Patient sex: F
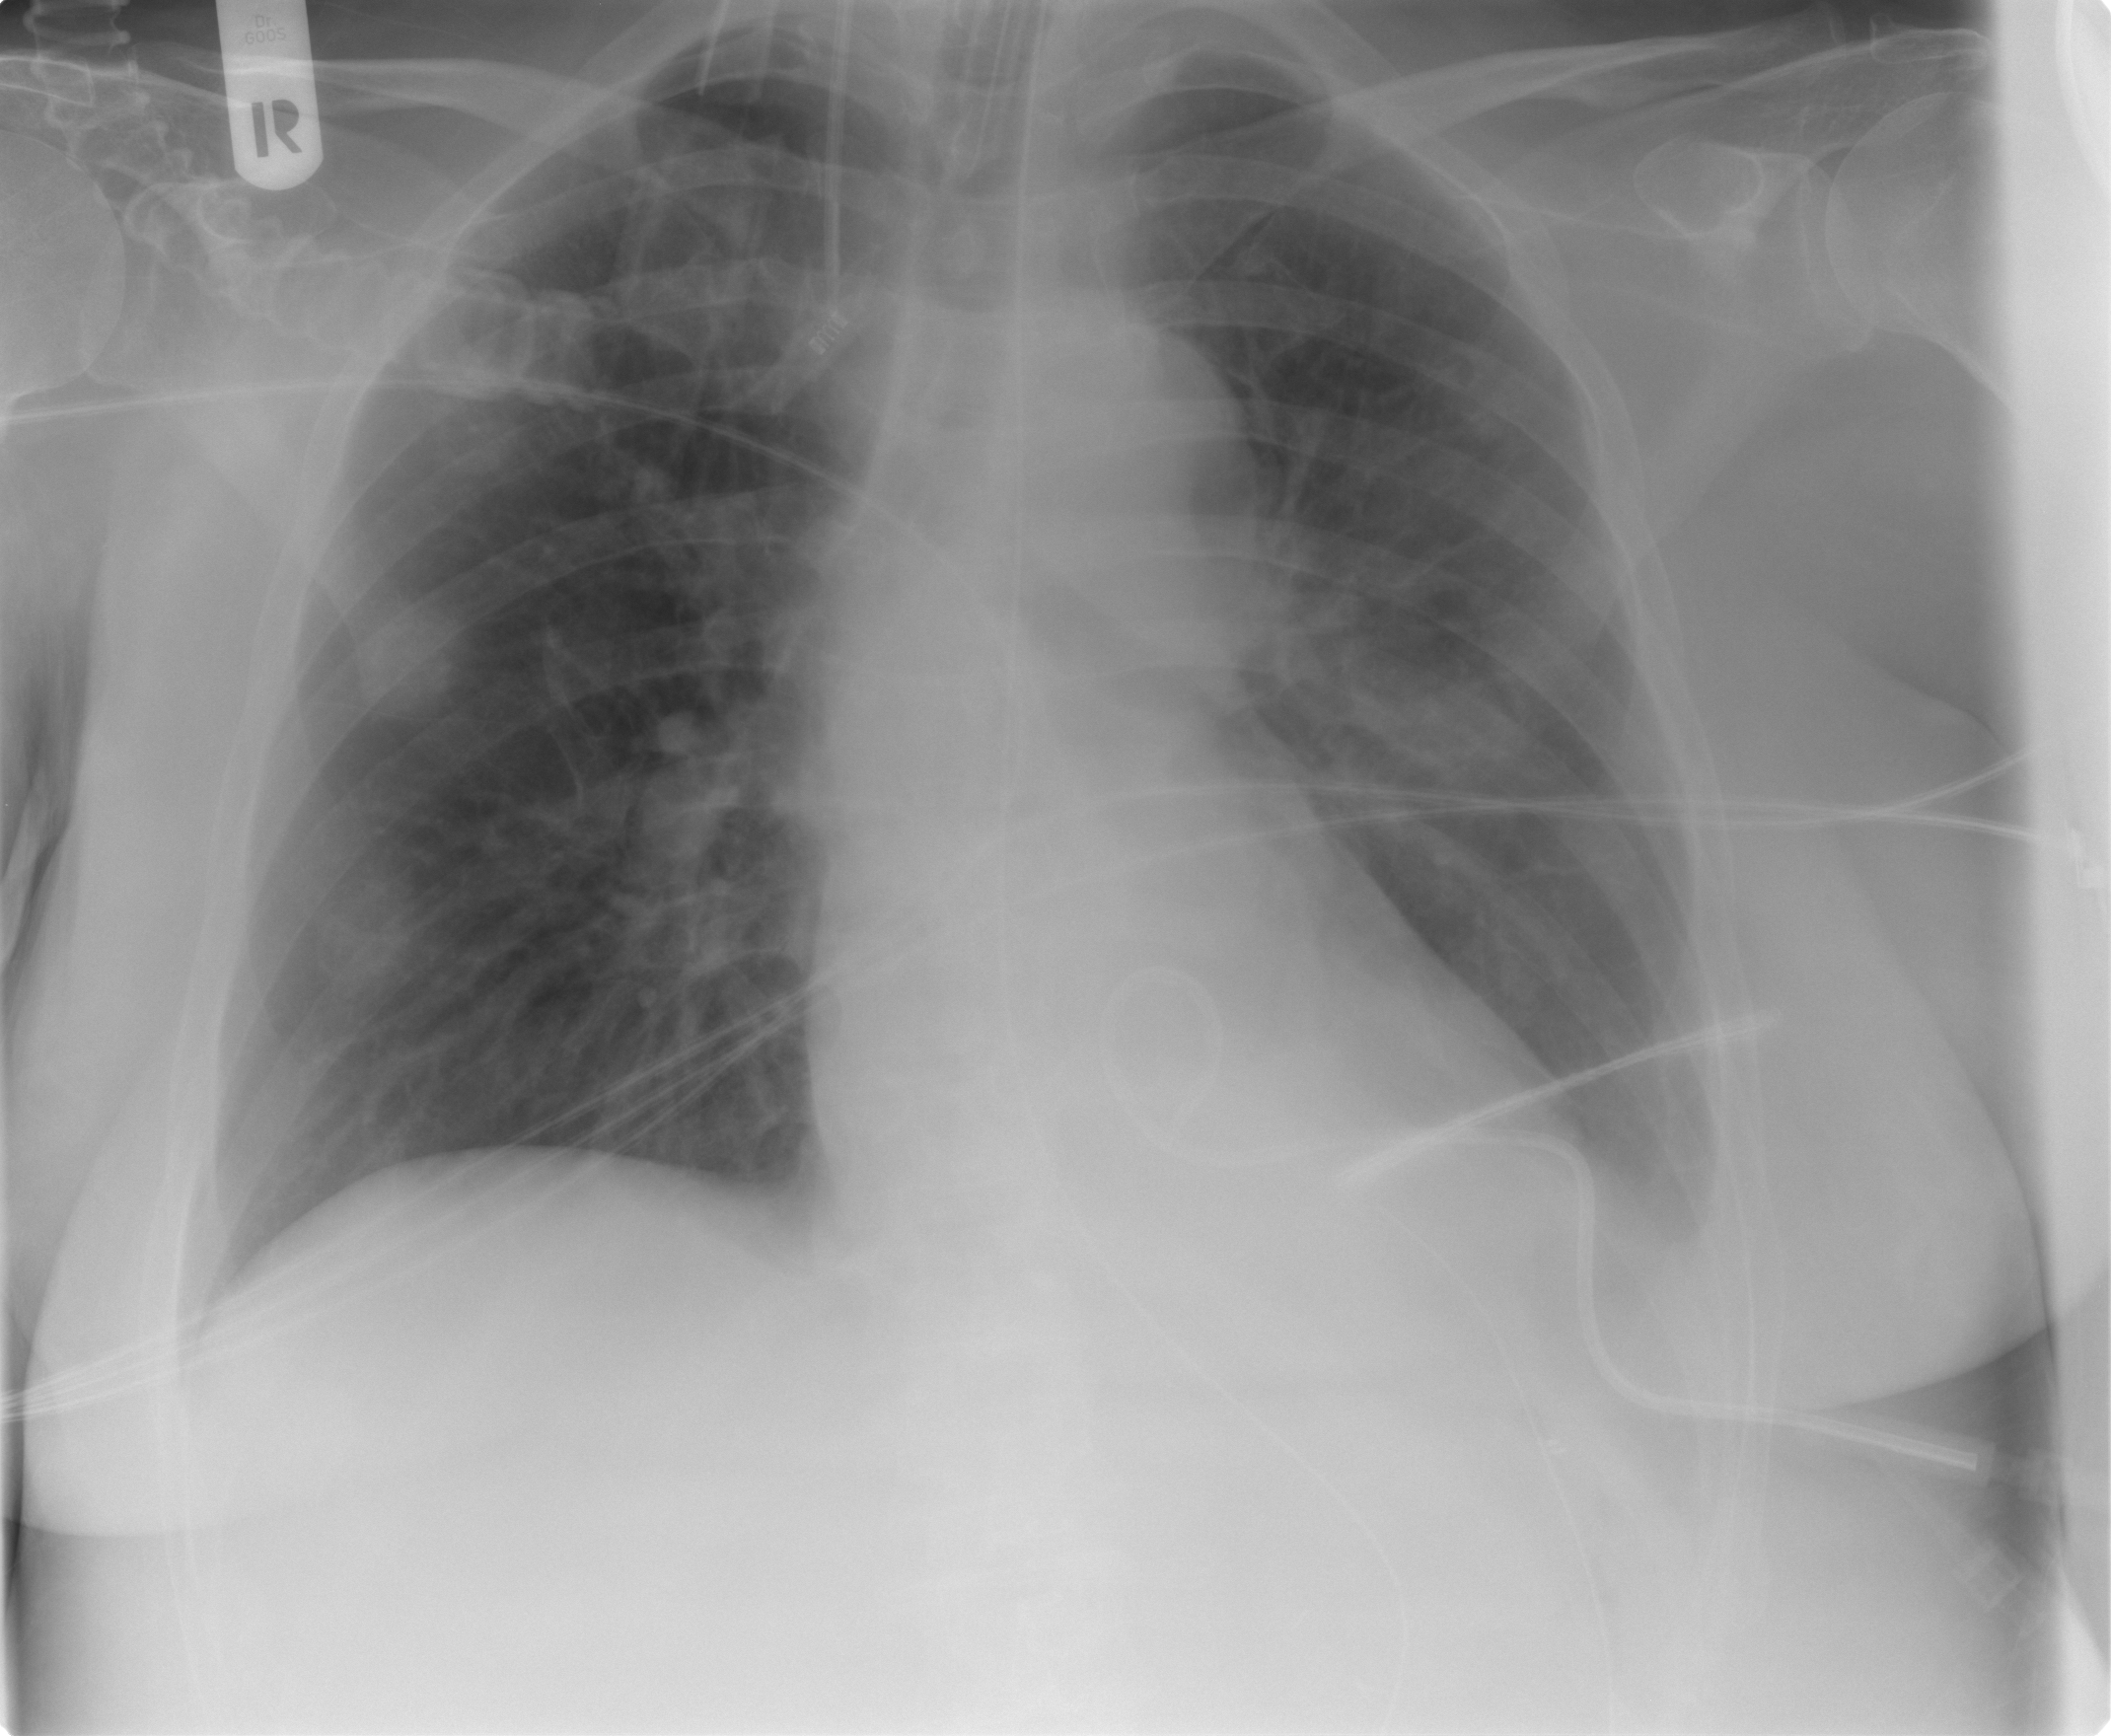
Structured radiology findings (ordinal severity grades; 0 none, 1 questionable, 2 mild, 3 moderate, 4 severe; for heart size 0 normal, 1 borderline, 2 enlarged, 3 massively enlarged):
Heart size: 1
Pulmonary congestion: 1
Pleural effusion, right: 0
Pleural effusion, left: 1
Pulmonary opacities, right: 0
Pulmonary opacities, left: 0
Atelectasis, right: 0
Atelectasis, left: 1